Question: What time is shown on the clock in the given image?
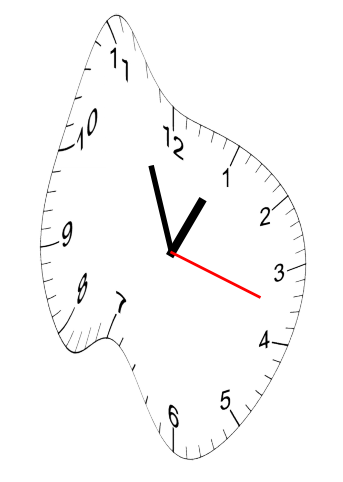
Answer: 12:56:18